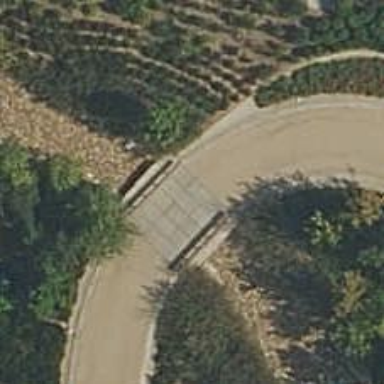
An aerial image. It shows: Footway on bridge with paving stones surface.